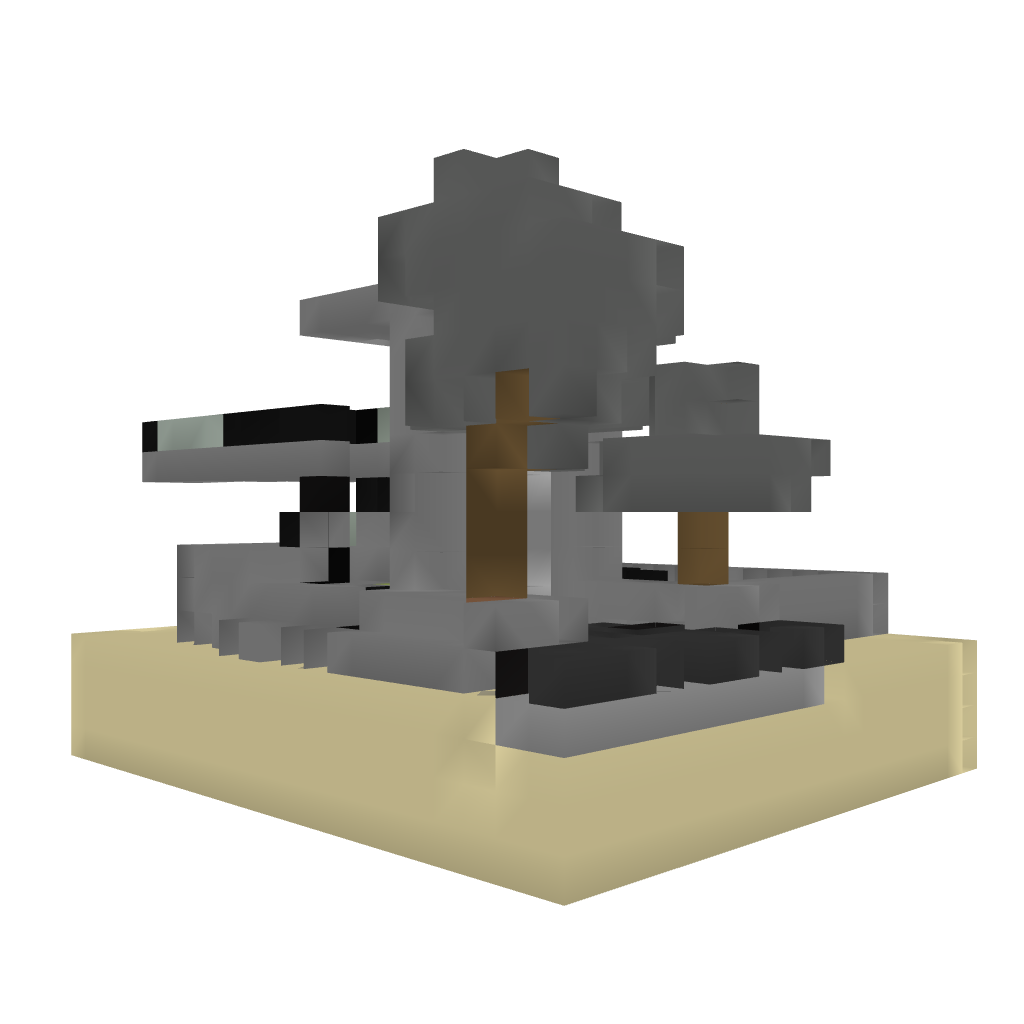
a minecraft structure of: Magical waterfall